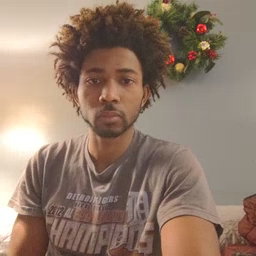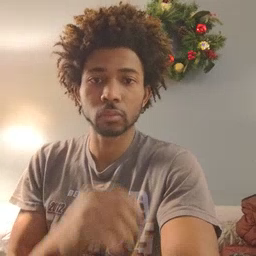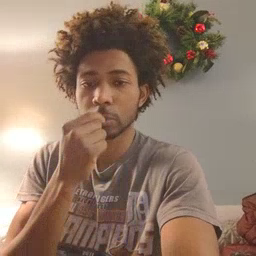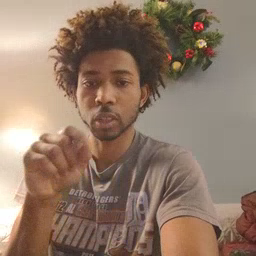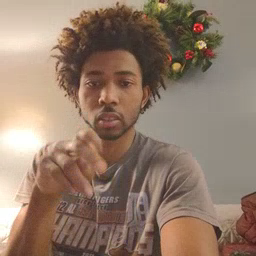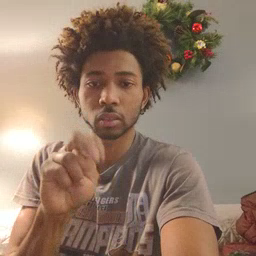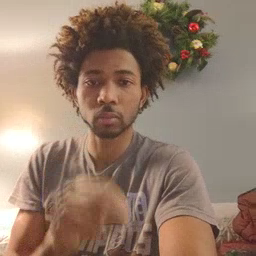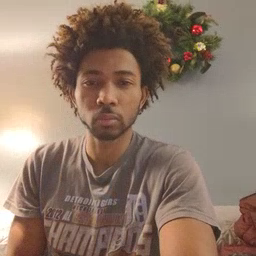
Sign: pen